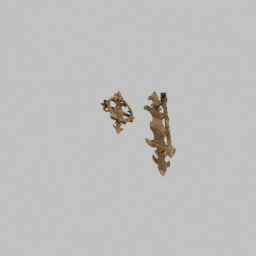
Label: mechanical